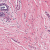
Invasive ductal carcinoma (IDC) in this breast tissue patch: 0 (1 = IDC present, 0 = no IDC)